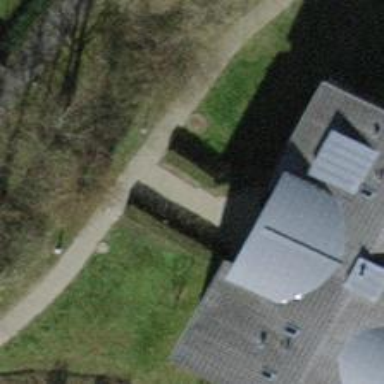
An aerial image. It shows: Path made of paving stones.